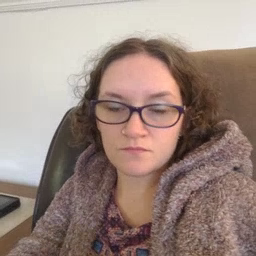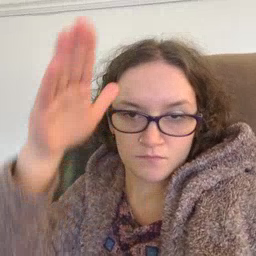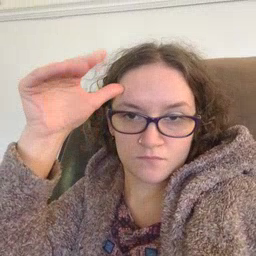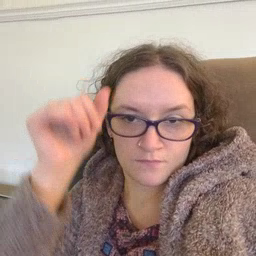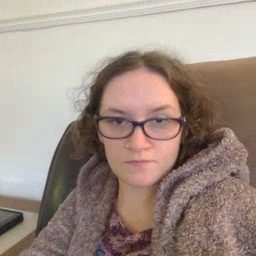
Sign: donkey